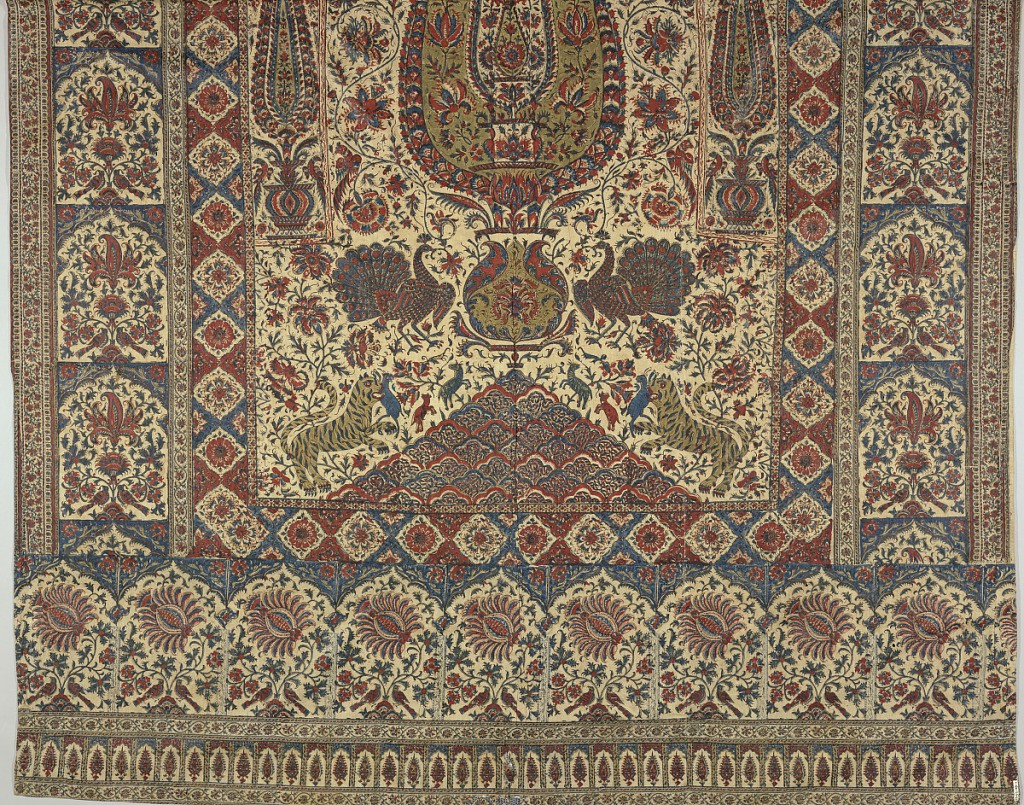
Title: Hanging
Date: late 18th century
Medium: cotton Technique: block printed and painted on plain weave
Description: Central stylized tree flanked by peacocks. Below is a hillock with pairs of lions holding animals in their mouths. The ground is filled with flowers in Indian style and birds. Colors are dark blue, red, and dull olive green with traces of gold. The central panel is framed by successive borders of various combinations of flower motifs. Backed with coarse blue and white cotton.